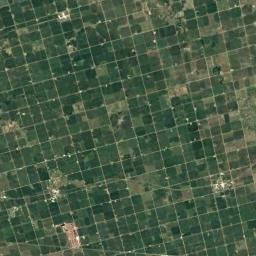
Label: circular_farmland